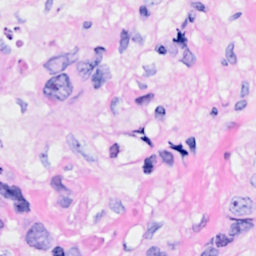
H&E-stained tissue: Breast